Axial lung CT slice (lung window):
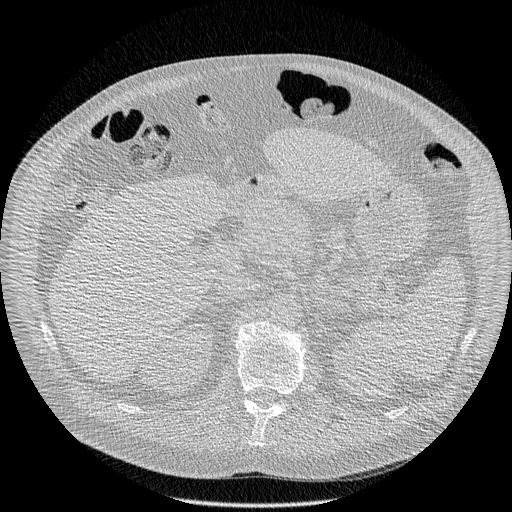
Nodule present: no